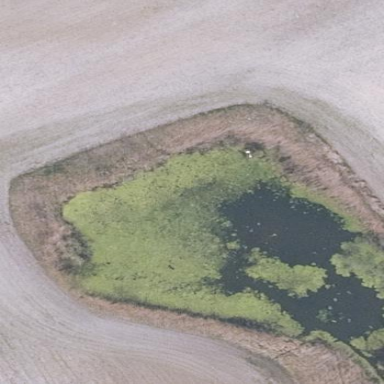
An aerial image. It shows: Pond surrounded by natural water.